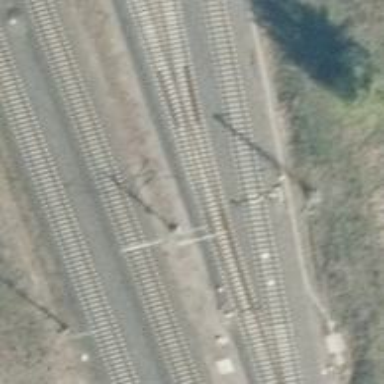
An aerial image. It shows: Wedge is used for the railway derail.